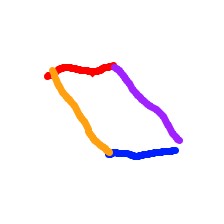
Shape: parallelogram